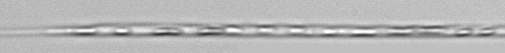
Label: Rhizosolenia